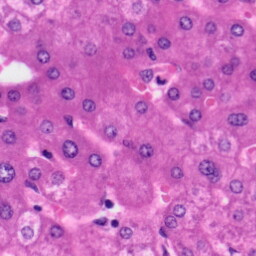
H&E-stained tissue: Liver